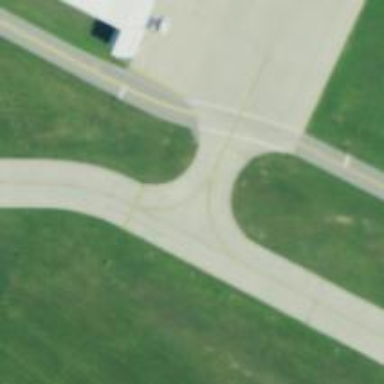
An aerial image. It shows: Image of taxiway at airport.